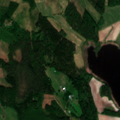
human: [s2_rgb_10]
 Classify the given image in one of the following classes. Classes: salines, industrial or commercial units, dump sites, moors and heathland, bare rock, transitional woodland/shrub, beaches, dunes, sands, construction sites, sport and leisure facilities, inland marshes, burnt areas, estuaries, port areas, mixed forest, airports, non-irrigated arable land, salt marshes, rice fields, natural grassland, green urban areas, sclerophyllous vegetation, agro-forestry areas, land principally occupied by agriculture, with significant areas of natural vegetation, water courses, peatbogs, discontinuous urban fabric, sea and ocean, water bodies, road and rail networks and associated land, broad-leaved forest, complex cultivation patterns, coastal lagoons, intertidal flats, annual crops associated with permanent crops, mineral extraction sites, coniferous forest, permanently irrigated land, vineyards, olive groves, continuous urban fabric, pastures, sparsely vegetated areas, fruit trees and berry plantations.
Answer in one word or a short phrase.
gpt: land principally occupied by agriculture, with significant areas of natural vegetation, broad-leaved forest, mixed forest, water bodies